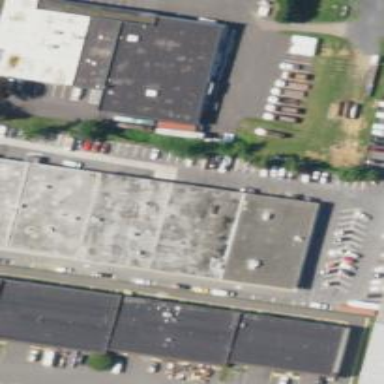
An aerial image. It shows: Commercial building.